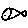
Label: fish